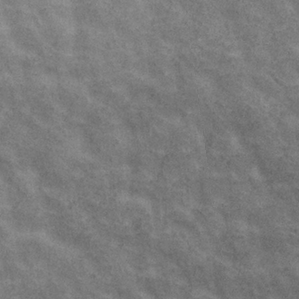
Label: frost